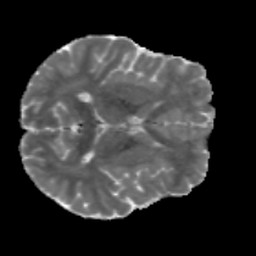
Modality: MD
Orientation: axial
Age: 24
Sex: female
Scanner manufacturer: siemens
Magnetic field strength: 3 T
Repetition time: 3.5 s
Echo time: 0.086 s